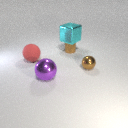
large red rubber sphere in front of small brown rubber cylinder